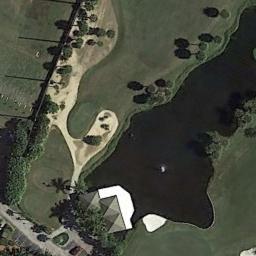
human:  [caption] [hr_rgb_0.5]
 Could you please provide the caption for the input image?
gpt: On the large turf of the golf course On the large green turf of the golf course there are several bunkers and lakes and several paths and many trees and buildings .

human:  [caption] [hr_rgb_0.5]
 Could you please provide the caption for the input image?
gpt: There is a building next to the golf course .

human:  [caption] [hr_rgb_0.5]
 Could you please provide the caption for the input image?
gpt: The golf course has some fairways, Barrier trees, Pavilions and a big sandpit and a lake is also in the golf course .

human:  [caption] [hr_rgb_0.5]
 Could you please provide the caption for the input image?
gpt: There are two parallel paths from top left to bottom right .

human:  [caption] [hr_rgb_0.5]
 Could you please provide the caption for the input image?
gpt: A lake beside a bunker on the golf course .